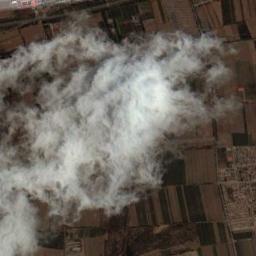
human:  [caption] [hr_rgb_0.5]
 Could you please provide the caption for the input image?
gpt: The white cloud is above bare farmland .

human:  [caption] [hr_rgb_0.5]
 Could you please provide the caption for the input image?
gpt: The stratus clouds are located above the khaki and green farmland .

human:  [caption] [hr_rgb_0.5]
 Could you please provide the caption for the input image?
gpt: White clouds on brown fields .

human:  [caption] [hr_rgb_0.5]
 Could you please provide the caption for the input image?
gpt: There is a little thin cloud above the farmland .

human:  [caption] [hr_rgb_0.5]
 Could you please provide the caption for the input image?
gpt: There are sparse white clouds over many farmlands .